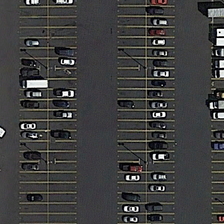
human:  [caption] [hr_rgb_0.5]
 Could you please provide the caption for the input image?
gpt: in the parking lot, there are all sorts of vehicles with differnet sizes .

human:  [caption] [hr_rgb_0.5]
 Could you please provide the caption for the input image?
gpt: in the parking lot, there are all sorts of vehicles with differnet sizes .

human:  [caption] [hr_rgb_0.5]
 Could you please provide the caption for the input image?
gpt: some cars are parked in a parking lot .

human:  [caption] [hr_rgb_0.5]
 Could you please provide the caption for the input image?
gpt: some cars are parked in a parking lot .

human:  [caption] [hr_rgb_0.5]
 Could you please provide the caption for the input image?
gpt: some cars are parked in a parking lot .